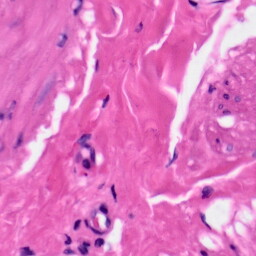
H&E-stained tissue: Skin